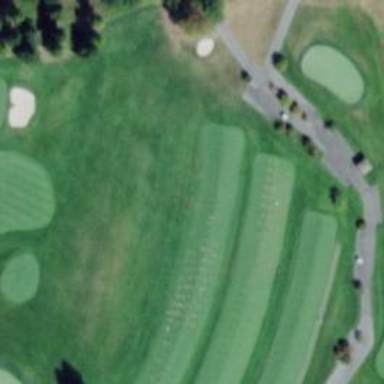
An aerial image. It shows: Grass area designated as golf tee.